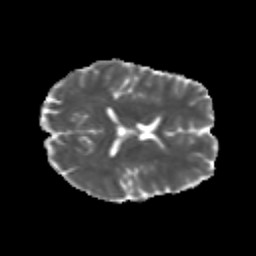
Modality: MD
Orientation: axial
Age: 25
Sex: male
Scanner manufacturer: siemens
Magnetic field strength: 3 T
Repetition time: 3.5 s
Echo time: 0.113 s